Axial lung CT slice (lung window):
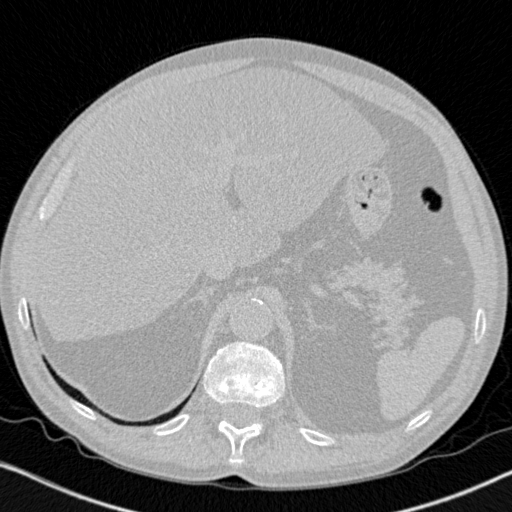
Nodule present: no